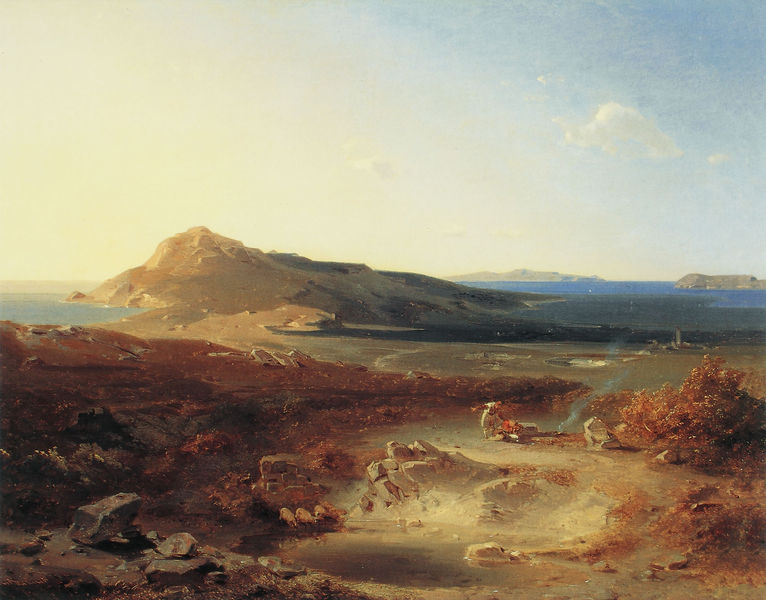
Titel: Delos
Künstler: Carl Rottmann
Institution: München, Staatliche Graphische Sammlung
Schlagwörter: felsen, meer, landschaft, hügel, italien, rast, griechenland, rottmann, ruhepause